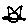
Label: cat